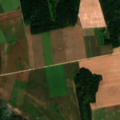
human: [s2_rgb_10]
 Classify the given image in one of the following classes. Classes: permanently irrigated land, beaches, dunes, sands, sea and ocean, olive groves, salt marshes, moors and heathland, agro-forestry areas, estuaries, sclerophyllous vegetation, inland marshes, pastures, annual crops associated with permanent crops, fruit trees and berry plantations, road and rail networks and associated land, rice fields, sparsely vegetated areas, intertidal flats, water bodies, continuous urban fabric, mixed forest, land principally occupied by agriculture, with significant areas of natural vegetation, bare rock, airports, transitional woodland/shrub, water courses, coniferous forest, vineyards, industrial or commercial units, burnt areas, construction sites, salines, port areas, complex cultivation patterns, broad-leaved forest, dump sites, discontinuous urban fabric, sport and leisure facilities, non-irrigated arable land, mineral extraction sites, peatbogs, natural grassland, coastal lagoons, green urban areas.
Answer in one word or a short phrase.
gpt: non-irrigated arable land, coniferous forest, mixed forest